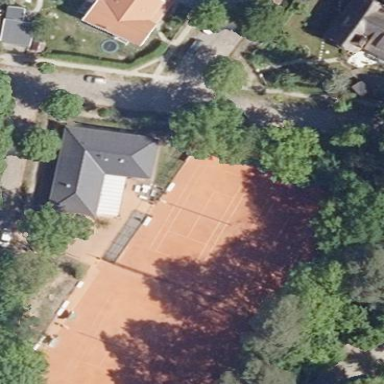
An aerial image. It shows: Tennis pitch with clay surface for leisure sports.